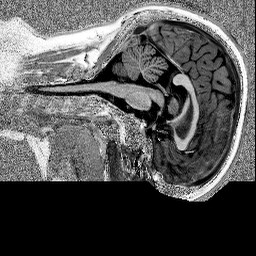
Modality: MP2RAGE
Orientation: sagittal
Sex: female